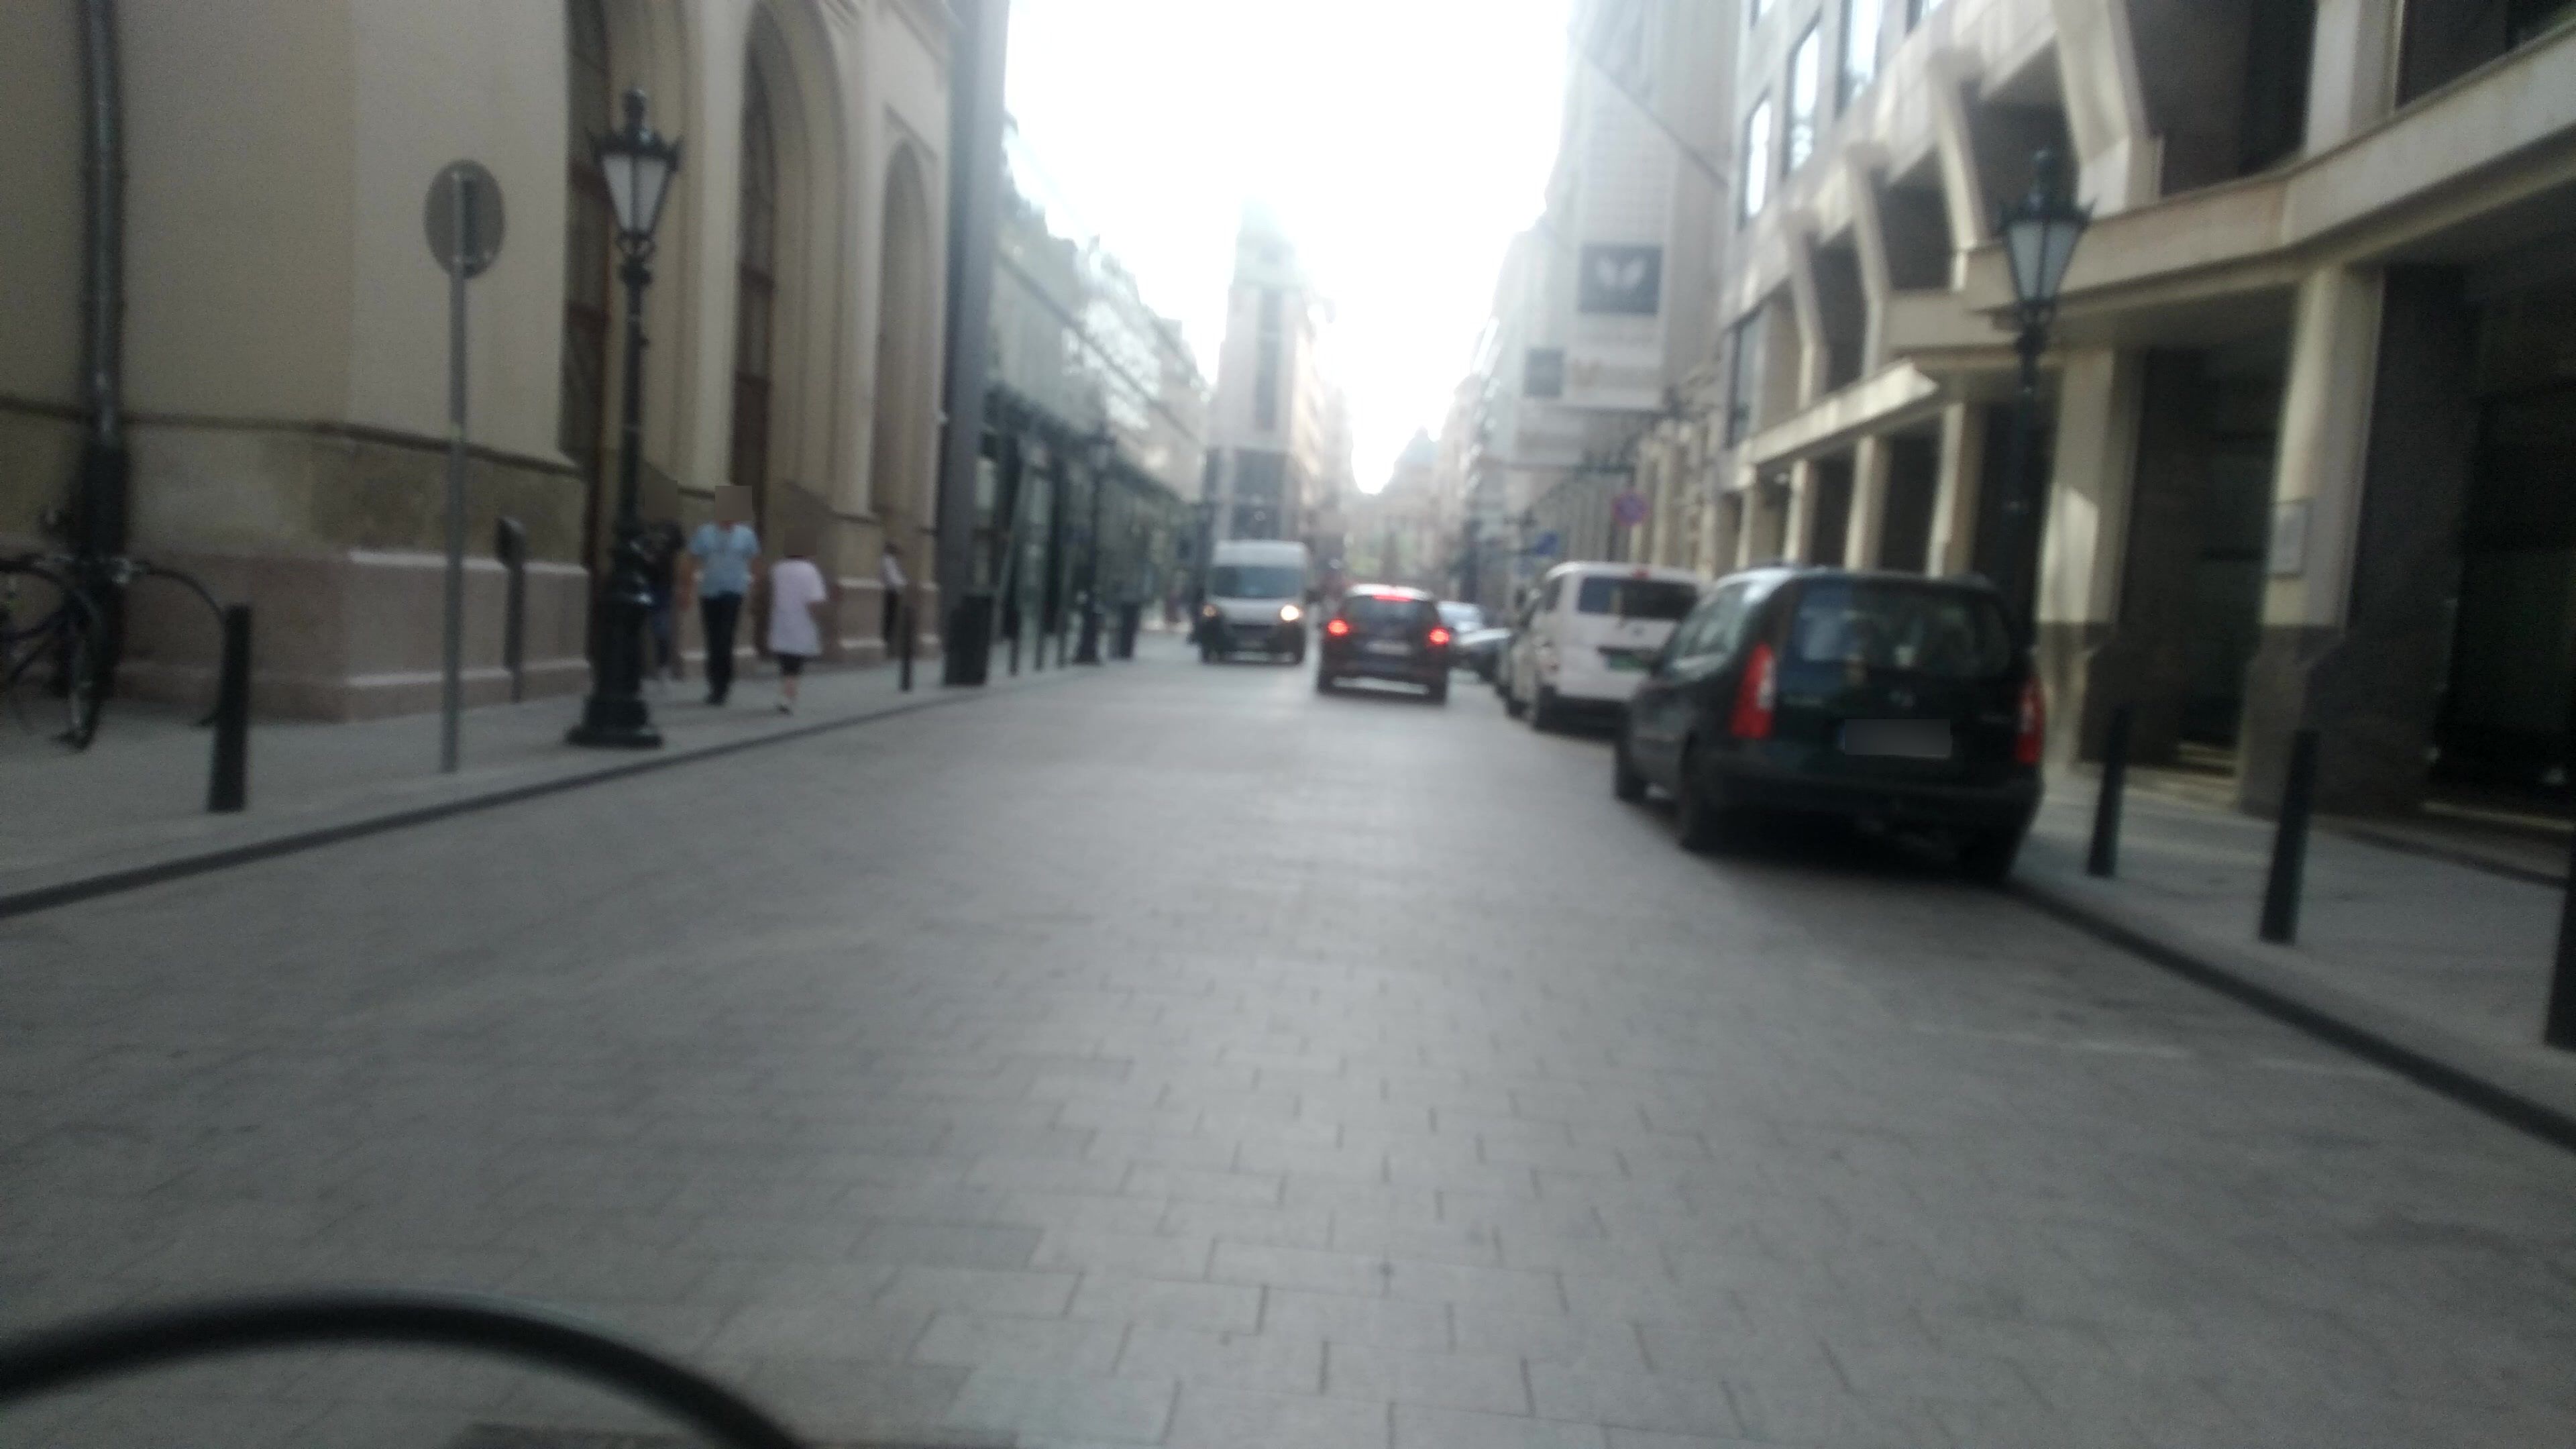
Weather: clear
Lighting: day
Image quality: slightly poor
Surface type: walking surface
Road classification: residential, pedestrian
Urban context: urban centre
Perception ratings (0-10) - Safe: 6.18, Lively: 9.04, Beautiful: 7.83, Boring: 3.21, Depressing: 3.8, Wealthy: 5.01